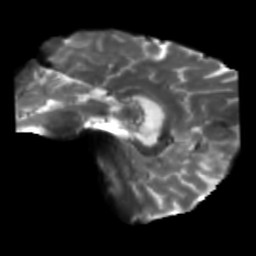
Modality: T2w
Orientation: sagittal
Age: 51
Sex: female
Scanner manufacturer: siemens
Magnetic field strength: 3 T
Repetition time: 5.25 s
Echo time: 0.08 s